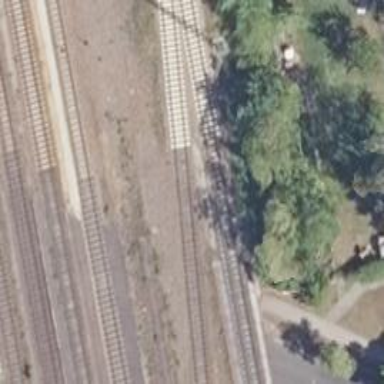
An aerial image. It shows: Abandoned railway bridge that is part of historic railway.